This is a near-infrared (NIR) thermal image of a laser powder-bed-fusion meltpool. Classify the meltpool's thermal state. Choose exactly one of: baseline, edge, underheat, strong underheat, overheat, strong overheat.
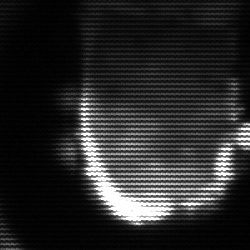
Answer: baseline